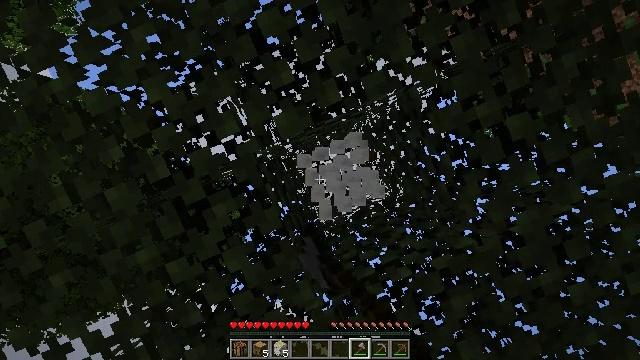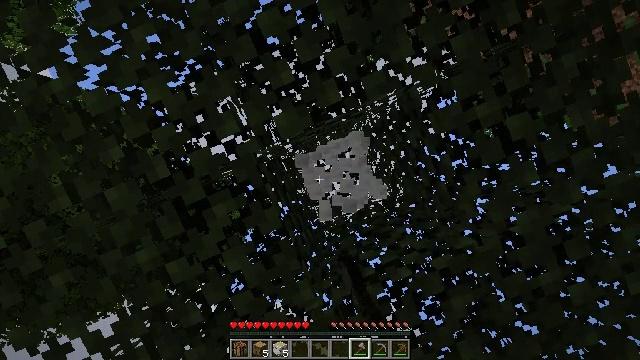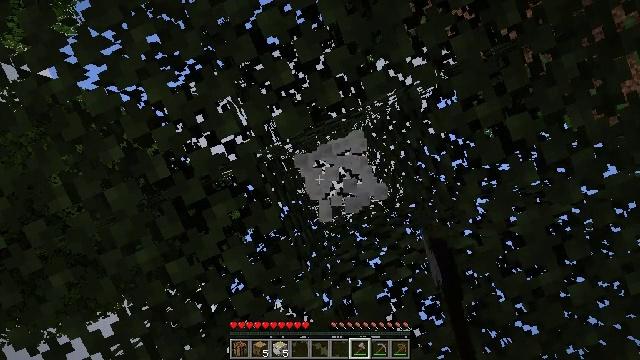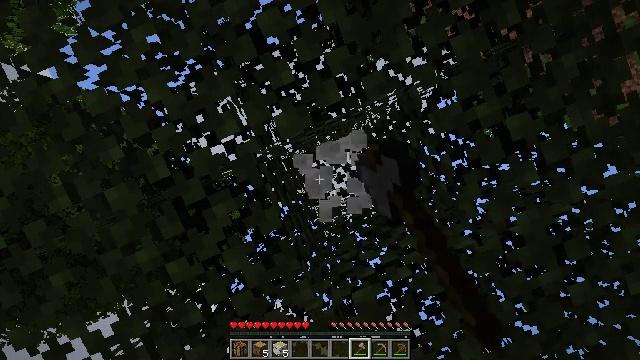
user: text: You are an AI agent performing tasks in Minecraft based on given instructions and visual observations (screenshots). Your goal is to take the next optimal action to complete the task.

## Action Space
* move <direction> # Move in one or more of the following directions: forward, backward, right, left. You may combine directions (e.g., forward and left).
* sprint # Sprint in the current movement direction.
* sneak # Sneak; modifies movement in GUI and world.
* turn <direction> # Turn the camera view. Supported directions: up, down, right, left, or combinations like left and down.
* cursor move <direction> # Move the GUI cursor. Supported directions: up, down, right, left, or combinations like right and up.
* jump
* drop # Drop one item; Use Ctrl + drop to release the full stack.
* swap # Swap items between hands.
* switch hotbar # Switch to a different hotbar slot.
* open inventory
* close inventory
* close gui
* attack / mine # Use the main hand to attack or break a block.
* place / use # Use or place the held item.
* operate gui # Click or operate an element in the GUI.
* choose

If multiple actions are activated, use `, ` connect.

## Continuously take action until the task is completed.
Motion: motion action
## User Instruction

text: Mine the birch log from the tree.
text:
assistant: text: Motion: attack / mine
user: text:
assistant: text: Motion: attack / mine
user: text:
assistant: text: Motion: attack / mine
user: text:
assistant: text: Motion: attack / mine